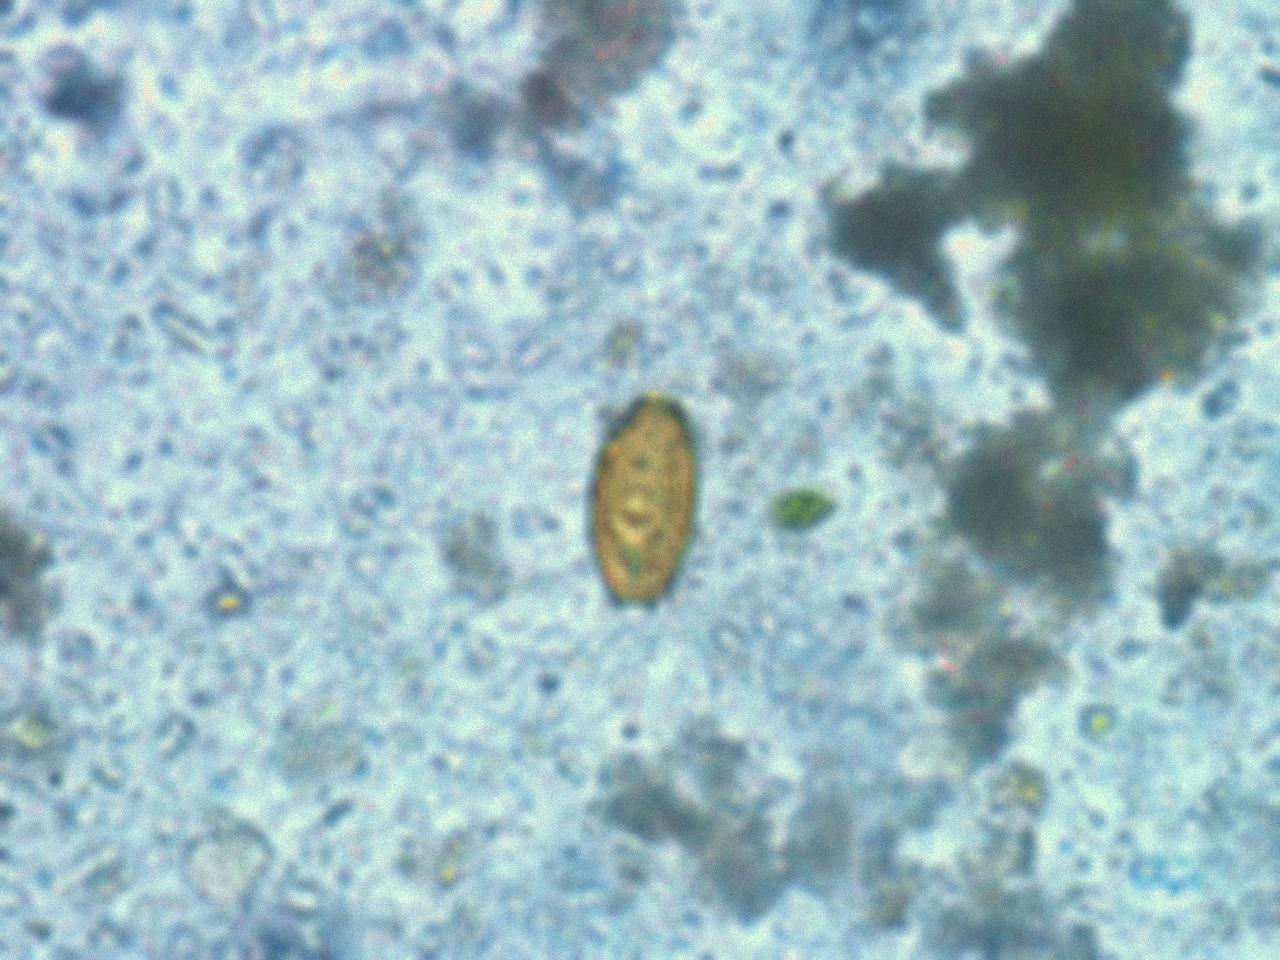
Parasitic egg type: Trichuris trichiura